Question: One of my tables 'order' has 'one to many' relationship with two other tables 'PaymentMethod1' and 'PaymentMethod2'. I have created separate "payment method" tables since they have completely different attributes so that I can avoid nulls. But, a particular row in 'order' will link to a particular row of any one table -- 'PaymentMethod1' OR 'PaymentMethod2'. This requires the primary key values to be unique in both of these tables, i.e. no two rows in 'PaymentMethod1' and 'PaymentMethod2' can have same primary key.

Am I right in chosing primary keys for 'PaymentMethod1' and 'PaymentMethod2' in this fashion? If yes, how do I implement it?
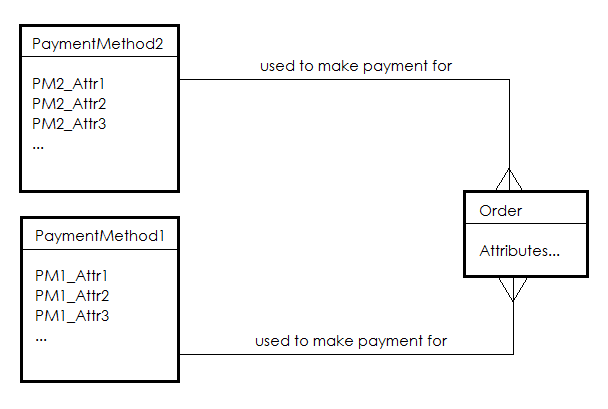
Answer: MySQL doesn't have a built in method for handling this type of polymorphism.
One solution is to have two foreign key columns in the 'order' table, one for the first payment method and one for the second payment method. Allow NULL, and only fill in the appropriate one.
This method allows you to continue to use foreign key constraints, but it's not completely normalized.
Another method is to take the payment method key out of the 'order' table and instead have two junctions tables, one for each payment type. Use those junction tables to join the 'order' table to the appropriate payment type. This method also allows you to use foreign key constraints, and is more normalized than the previous method (no NULL values needed), but the foreign key relationships (and the queries) are a bit more complex.